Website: apple
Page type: billing-address
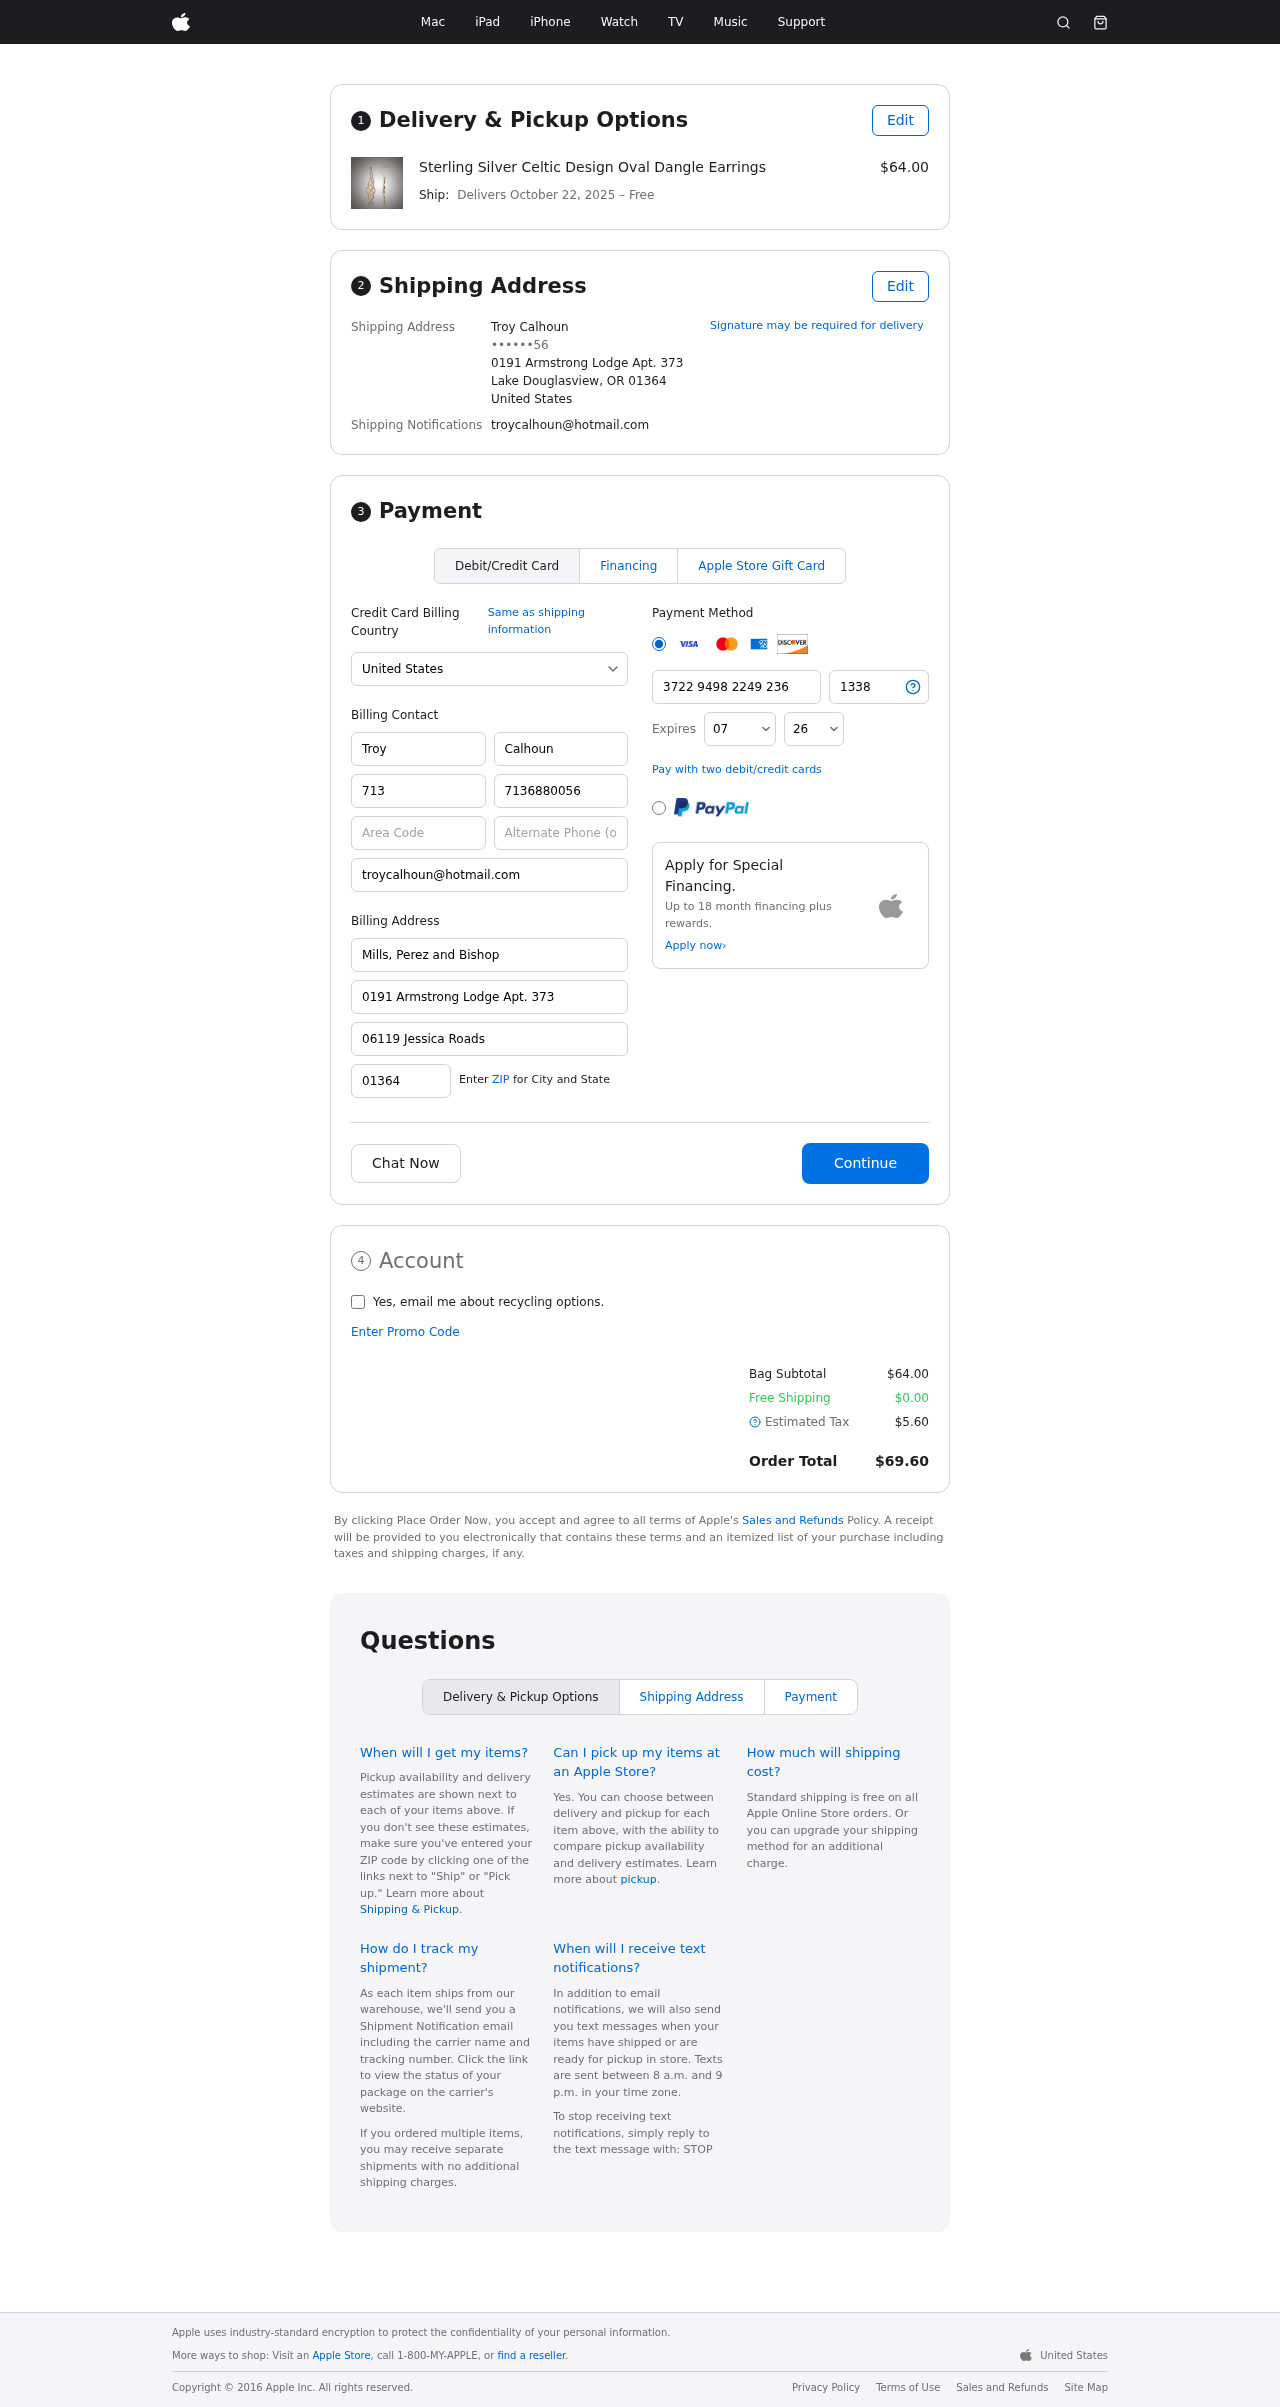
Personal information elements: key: PII_CARD_CVV
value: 1338
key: PII_CARD_EXPIRY_MONTH
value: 07
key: PII_CARD_EXPIRY_YEAR
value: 26
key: PII_CARD_NUMBER
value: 3722 9498 2249 236
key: PII_CITY_STATE_ZIP
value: Lake Douglasview, OR 01364
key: PII_COUNTRY
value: United States
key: PII_EMAIL
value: troycalhoun@hotmail.com
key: PII_FULLNAME
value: Troy Calhoun
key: PII_STREET
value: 0191 Armstrong Lodge Apt. 373
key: PII_PHONE_LINE_NUMERIC
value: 56
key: PII_PHONE_SUFFIX_NUMERIC
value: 56
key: PII_BILLING_FIRSTNAME
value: Troy
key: PII_BILLING_LASTNAME
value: Calhoun
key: PII_BILLING_PHONE_AREA
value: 713
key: PII_BILLING_PHONE
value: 7136880056
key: PII_BILLING_EMAIL
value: troycalhoun@hotmail.com
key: PII_BILLING_COMPANY
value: Mills, Perez and Bishop
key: PII_BILLING_STREET
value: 0191 Armstrong Lodge Apt. 373
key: PII_BILLING_STREET2
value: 06119 Jessica Roads
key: PII_BILLING_POSTCODE
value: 01364
Product elements: key: PRODUCT1_NAME
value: Sterling Silver Celtic Design Oval Dangle Earrings
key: PRODUCT1_PRICE
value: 64
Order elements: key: ORDER_DELIVERY_DATE
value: October 22, 2025
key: ORDER_SUBTOTAL
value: $64.00
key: ORDER_SHIPPING_COST
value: $0.00
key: ORDER_TAX
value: $5.60
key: ORDER_TOTAL
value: $69.60